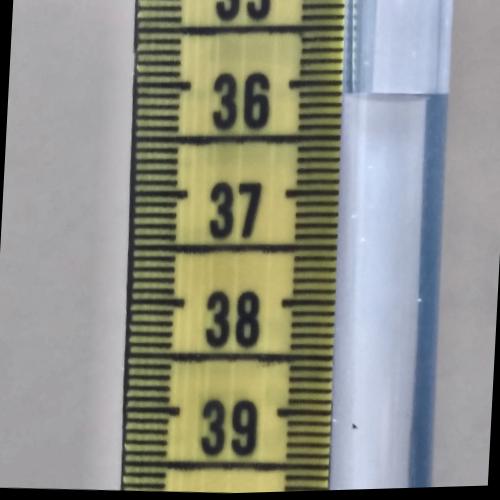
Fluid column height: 36.1 cm